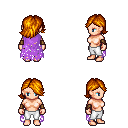
a pixel art fantasy rpg character, female body template, human, light skin, maroon tattered cape, white pants, dark blonde swoop hairstyle, cloth bracers, four views (front, back, left, right), 2x2 character sprite sheet, small pixel art, hard edges, no anti-aliasing